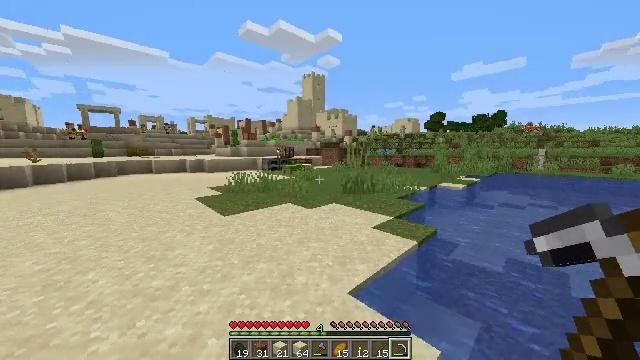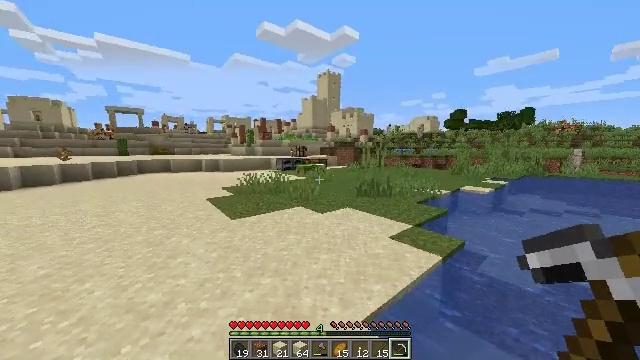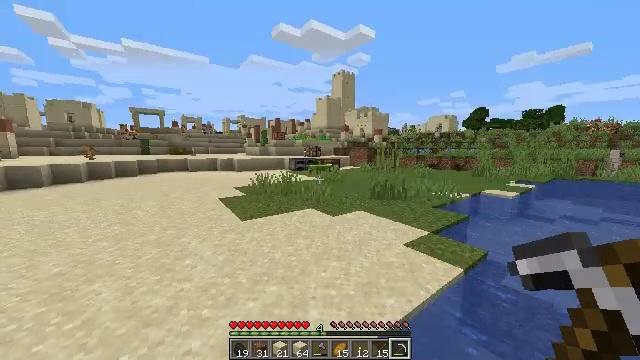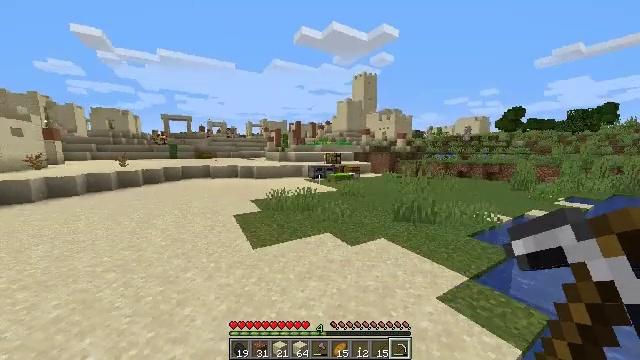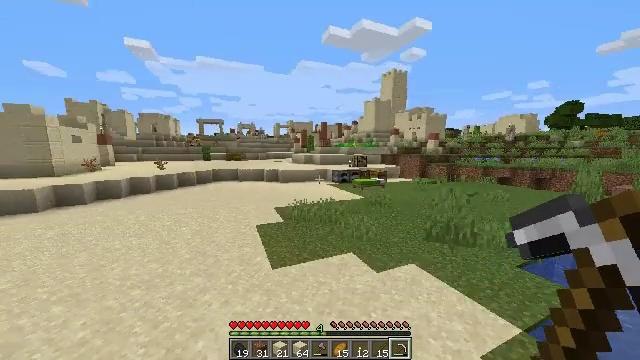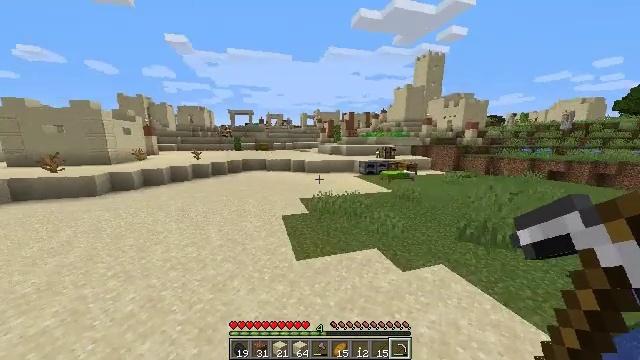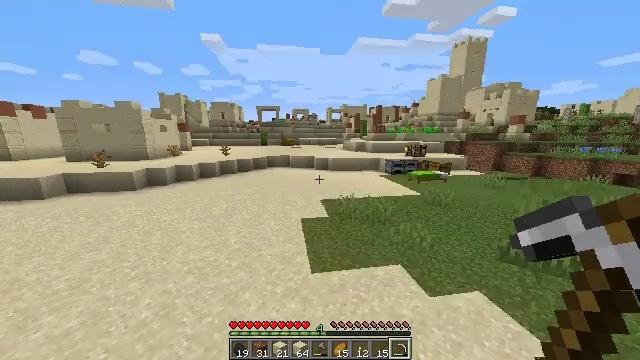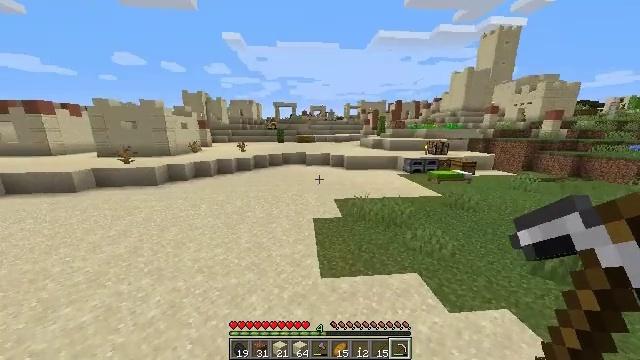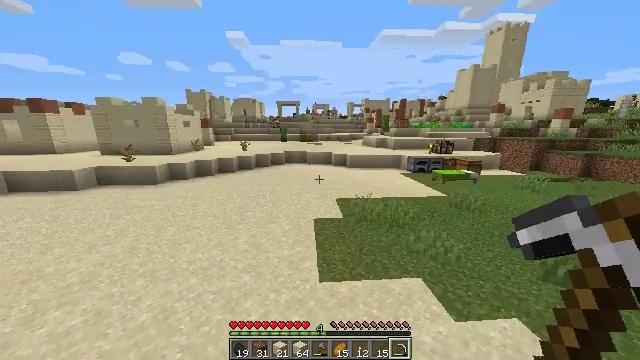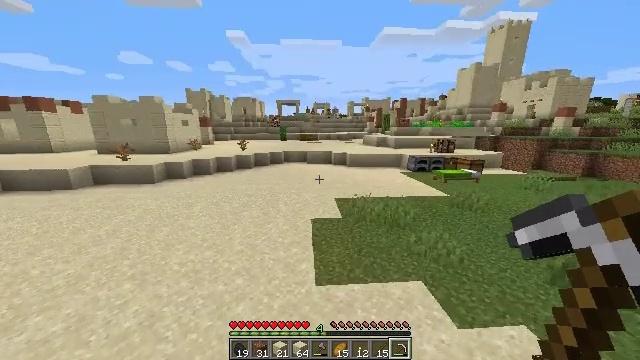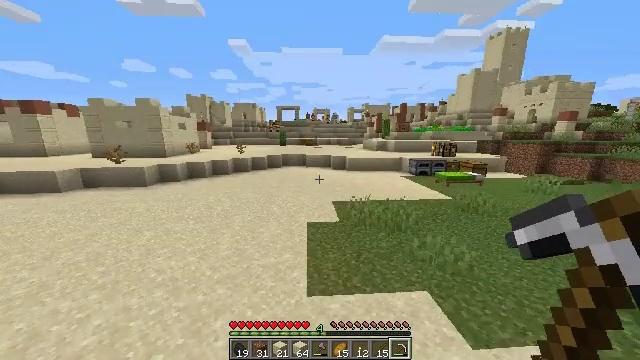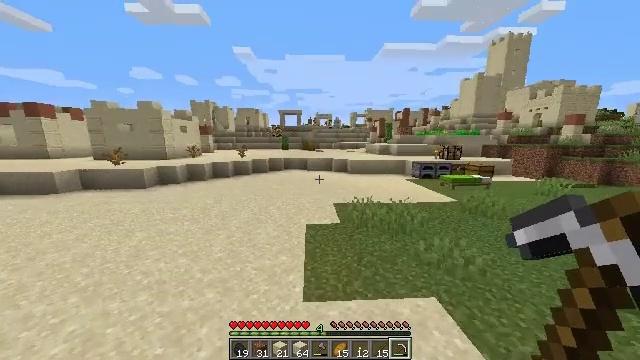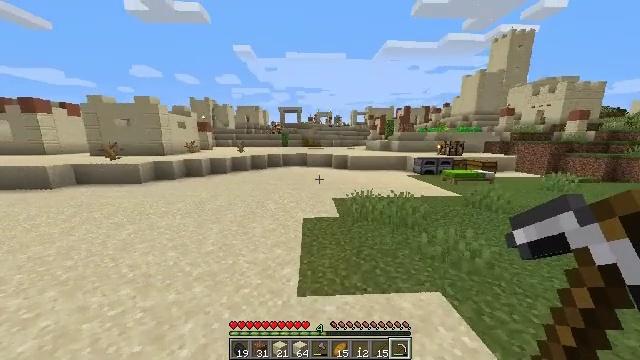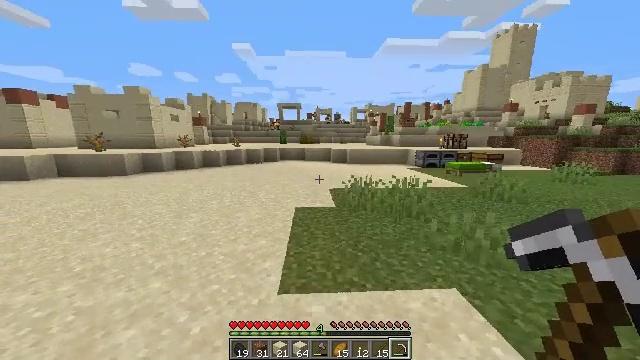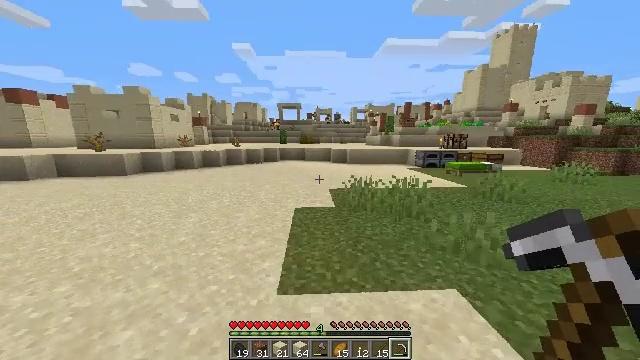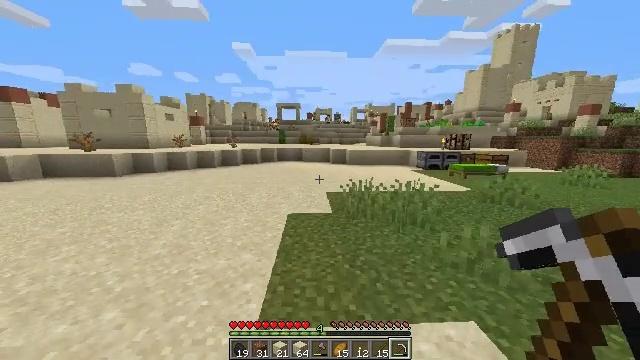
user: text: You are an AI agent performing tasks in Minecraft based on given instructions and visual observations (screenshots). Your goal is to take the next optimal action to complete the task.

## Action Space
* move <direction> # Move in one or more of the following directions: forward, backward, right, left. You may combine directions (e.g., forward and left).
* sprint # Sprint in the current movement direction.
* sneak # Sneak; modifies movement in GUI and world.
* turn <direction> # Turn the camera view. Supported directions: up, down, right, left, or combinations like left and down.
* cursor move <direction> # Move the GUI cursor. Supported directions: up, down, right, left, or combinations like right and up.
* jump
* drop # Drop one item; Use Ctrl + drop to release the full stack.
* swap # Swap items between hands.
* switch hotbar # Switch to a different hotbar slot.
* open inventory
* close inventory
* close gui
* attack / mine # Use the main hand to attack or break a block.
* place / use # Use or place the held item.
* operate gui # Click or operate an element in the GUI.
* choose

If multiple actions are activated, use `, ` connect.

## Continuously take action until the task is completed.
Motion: motion action
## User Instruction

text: Turn sandstone into cut sandstone.
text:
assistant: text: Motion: move forward, turn left
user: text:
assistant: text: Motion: move forward, turn left, jump
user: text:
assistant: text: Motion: move forward, turn left, jump
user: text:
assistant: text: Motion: move forward, turn left, jump
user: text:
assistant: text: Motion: move forward, turn left and down, jump
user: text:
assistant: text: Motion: move forward, turn left and down, jump
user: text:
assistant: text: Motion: move forward, turn left, jump
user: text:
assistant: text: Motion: move forward, jump
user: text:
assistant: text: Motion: move forward, jump
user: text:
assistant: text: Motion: move forward, turn up, jump
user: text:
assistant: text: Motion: move forward, turn up, jump
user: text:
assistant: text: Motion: move forward, jump
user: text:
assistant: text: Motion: move forward
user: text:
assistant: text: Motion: move forward
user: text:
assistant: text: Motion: move forward
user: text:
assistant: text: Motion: move forward, turn right
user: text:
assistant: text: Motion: move forward
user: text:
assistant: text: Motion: move forward
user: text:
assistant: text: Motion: move forward
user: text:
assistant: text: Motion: move forward, turn right
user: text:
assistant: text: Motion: move forward, turn right
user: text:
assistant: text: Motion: move forward, turn right
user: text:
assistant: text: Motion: move forward, turn right and down
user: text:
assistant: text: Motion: move forward, turn right
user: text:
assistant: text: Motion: move forward and move right, turn right
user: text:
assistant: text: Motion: move forward and move right
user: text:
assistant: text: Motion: move forward and move right
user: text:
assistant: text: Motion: move forward and move right
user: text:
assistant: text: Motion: move forward and move right
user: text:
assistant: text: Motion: move forward